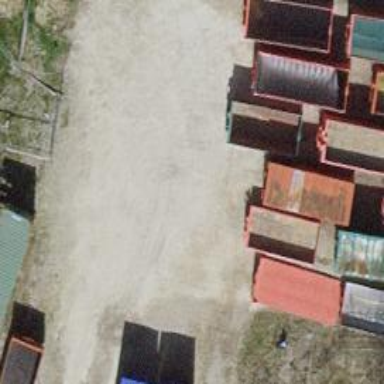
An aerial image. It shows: Recycling center for green waste.